Question: I have the image below. I want to detect the line that divides this object in two pieces. Which is the best way? I've tried with the Hough transform but sometimes the object is not big enough for it to detect. Any ideias?
Thanks!

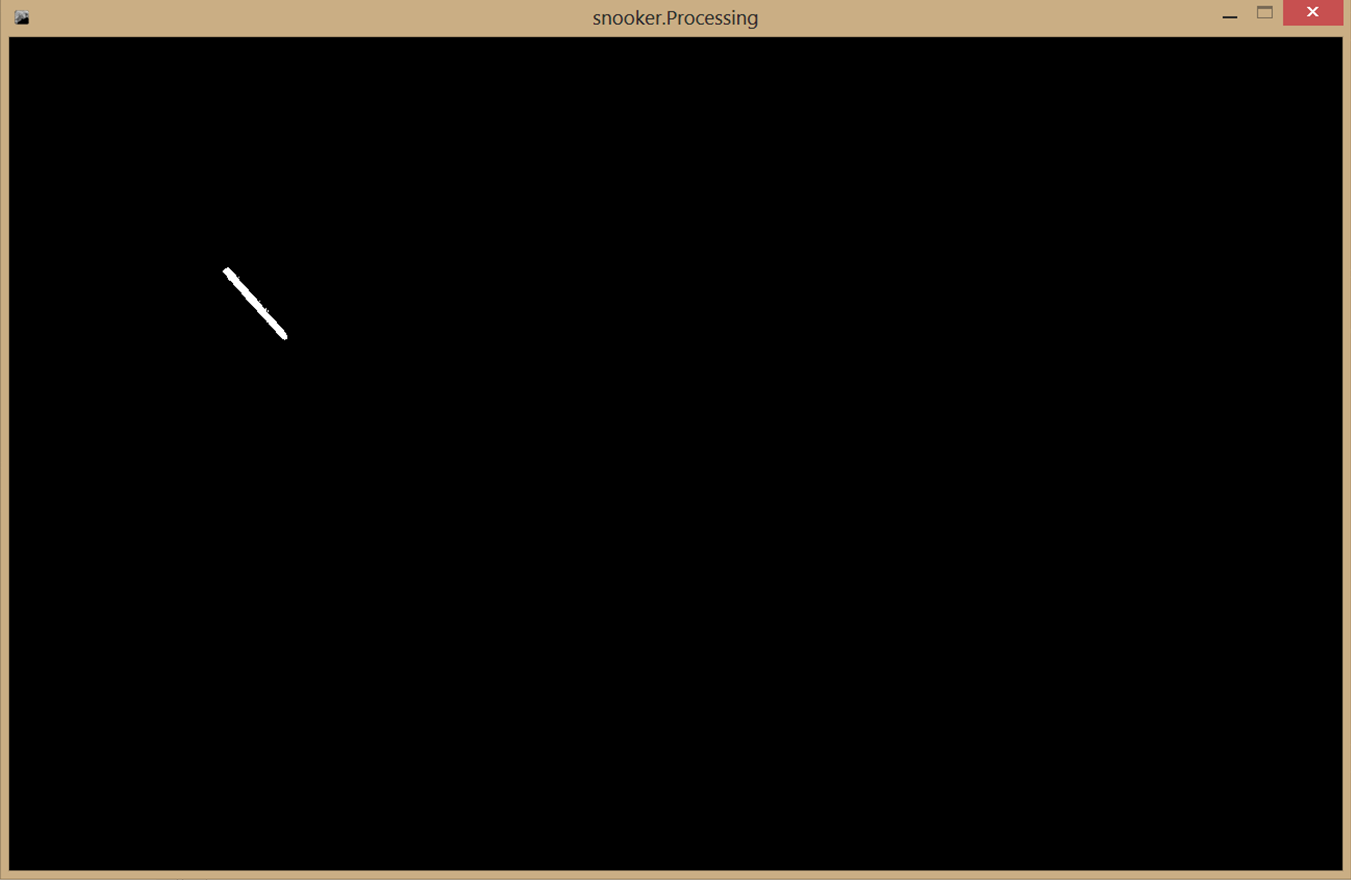
Answer: Normally, Hough Transform is used for line detection.
But if it doesn't work for you, is also a good alternative.
Check OpenCV <URL> function for more details and parameters.
Since you have already tried hough lines, I will demonstrate fitting line here, using OpenCV-Python :
'''
# Load image, convert to grayscale, threshold and find contours
img = cv2.imread('lail.png')
gray = cv2.cvtColor(img,cv2.COLOR_BGR2GRAY)
ret, thresh = cv2.threshold(gray,127,255,cv2.THRESH_BINARY)
contours,hier = cv2.findContours(thresh,cv2.RETR_LIST,cv2.CHAIN_APPROX_SIMPLE)
cnt = contours[0]
# then apply fitline() function
[vx,vy,x,y] = cv2.fitLine(cnt,cv2.cv.CV_DIST_L2,0,0.01,0.01)
# Now find two extreme points on the line to draw line
lefty = int((-x*vy/vx) + y)
righty = int(((gray.shape[1]-x)*vy/vx)+y)
#Finally draw the line
cv2.line(img,(gray.shape[1]-1,righty),(0,lefty),255,2)
cv2.imshow('img',img)
cv2.waitKey(0)
cv2.destroyAllWindows()
'''
Below is the result I got :

If you want to find the line to divide the object into two pieces, first find the fitting line, then find the line normal to it.
For that, add below piece of code under cv2.fitLine() function :
'''
nx,ny = 1,-vx/vy
mag = np.sqrt((1+ny**2))
vx,vy = nx/mag,ny/mag
'''
And below are the results I got :

Hope it helps !!!
Below is the C++ code for Python code of first case as you requested. The code works fine for me. Output is same as given above :
'''
#include <iostream>
#include <opencv2/highgui/highgui.hpp>
#include <opencv2/core/core.hpp>
#include <opencv/cv.h>
using namespace std;
using namespace cv;
int main()
{
cv::Mat img, gray,thresh;
vector<vector<Point>> contours;
Vec4f lines;
img = cv::imread("line.png");
cv::cvtColor(img,gray,cv::COLOR_BGR2GRAY);
cv::threshold(gray,thresh,127,255,cv::THRESH_BINARY);
cv::findContours(thresh,contours,cv::RETR_LIST,cv::CHAIN_APPROX_SIMPLE);
cv::fitLine(Mat(contours[0]),lines,2,0,0.01,0.01);
//lefty = int((-x*vy/vx) + y)
//righty = int(((gray.shape[1]-x)*vy/vx)+y)
int lefty = (-lines[2]*lines[1]/lines[0])+lines[3];
int righty = ((gray.cols-lines[2])*lines[1]/lines[0])+lines[3];
cv::line(img,Point(gray.cols-1,righty),Point(0,lefty),Scalar(255,0,0),2);
cv::imshow("img",img);
cv::waitKey(0);
cv::destroyAllWindows();
}
'''